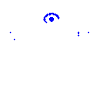
Particle: pion